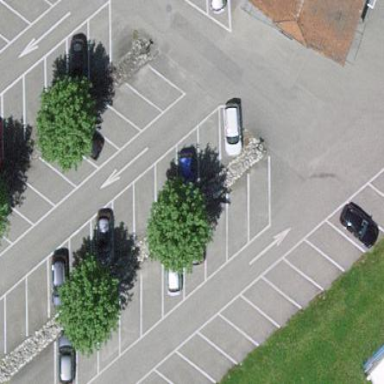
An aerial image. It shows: Parking area with asphalt surface.